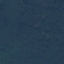
Land use / land cover: Forest